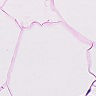
Metastatic tissue present: no